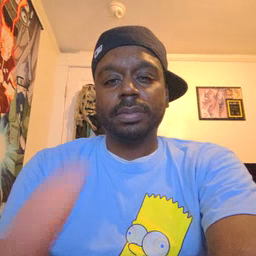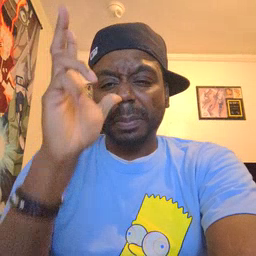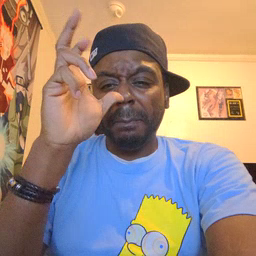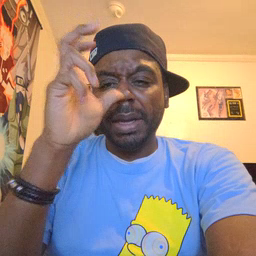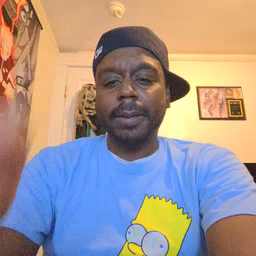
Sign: bug